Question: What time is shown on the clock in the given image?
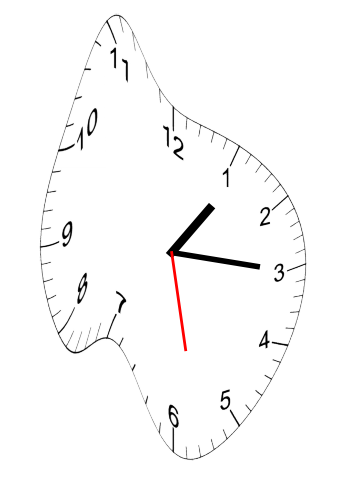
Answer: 01:15:28